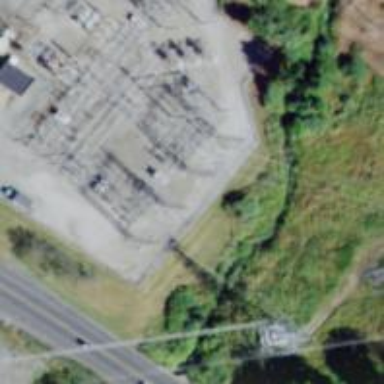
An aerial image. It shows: Switch used for power control.